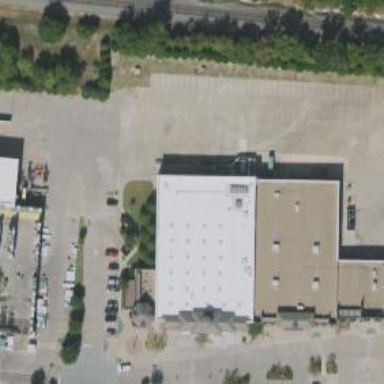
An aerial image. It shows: Part of building with flat white roof.